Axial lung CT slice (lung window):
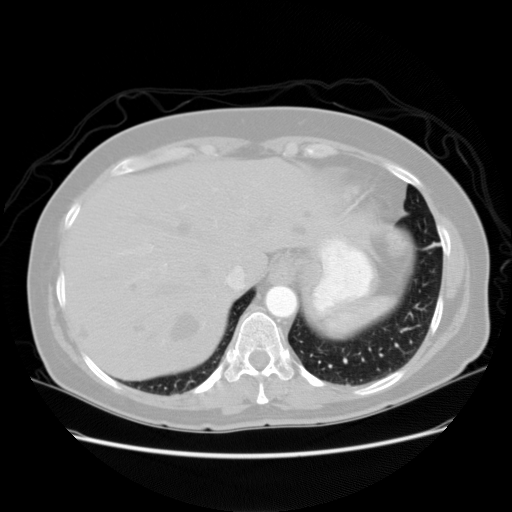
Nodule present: no